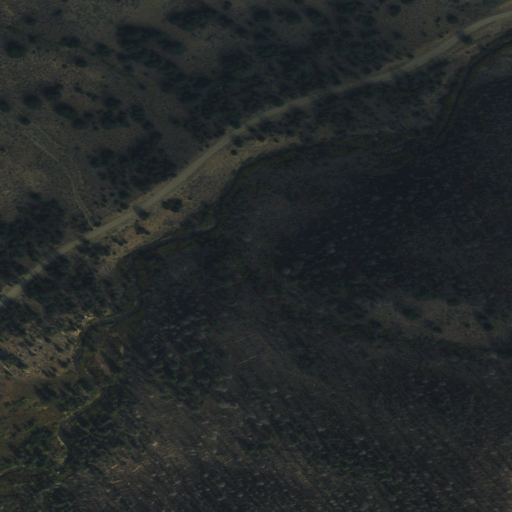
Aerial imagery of valley in Idaho named Boyer Gulch containing shrub, evergreen forest, grassland, herbaceous wetlands, and woody wetlands